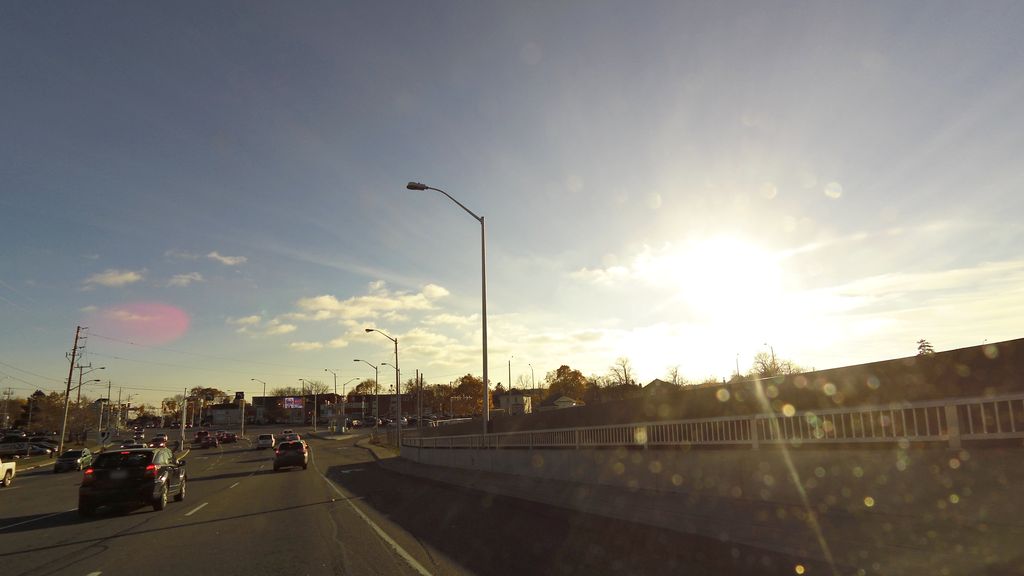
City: kitchener-waterloo